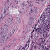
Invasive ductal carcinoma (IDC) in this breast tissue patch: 1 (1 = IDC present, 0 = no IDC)